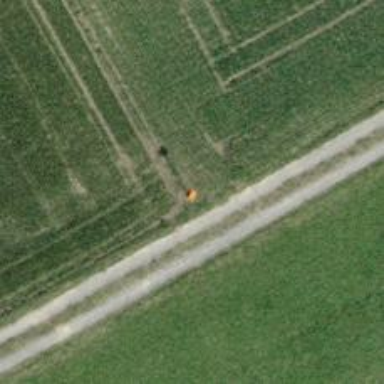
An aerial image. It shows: Aerial marker.